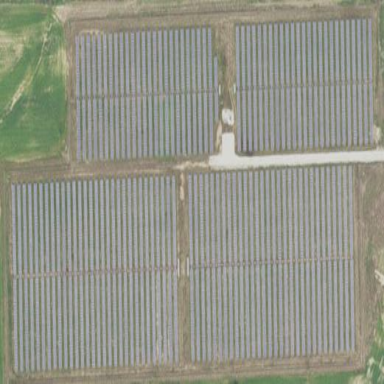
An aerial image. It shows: Solar photovoltaic power plant surrounded by fence.